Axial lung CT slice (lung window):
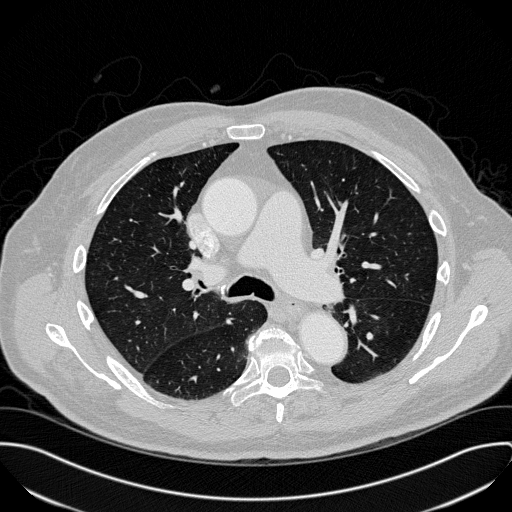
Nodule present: no